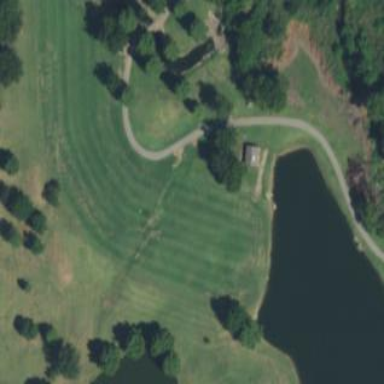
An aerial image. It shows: Grassy area designated as golf fairway.